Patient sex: F
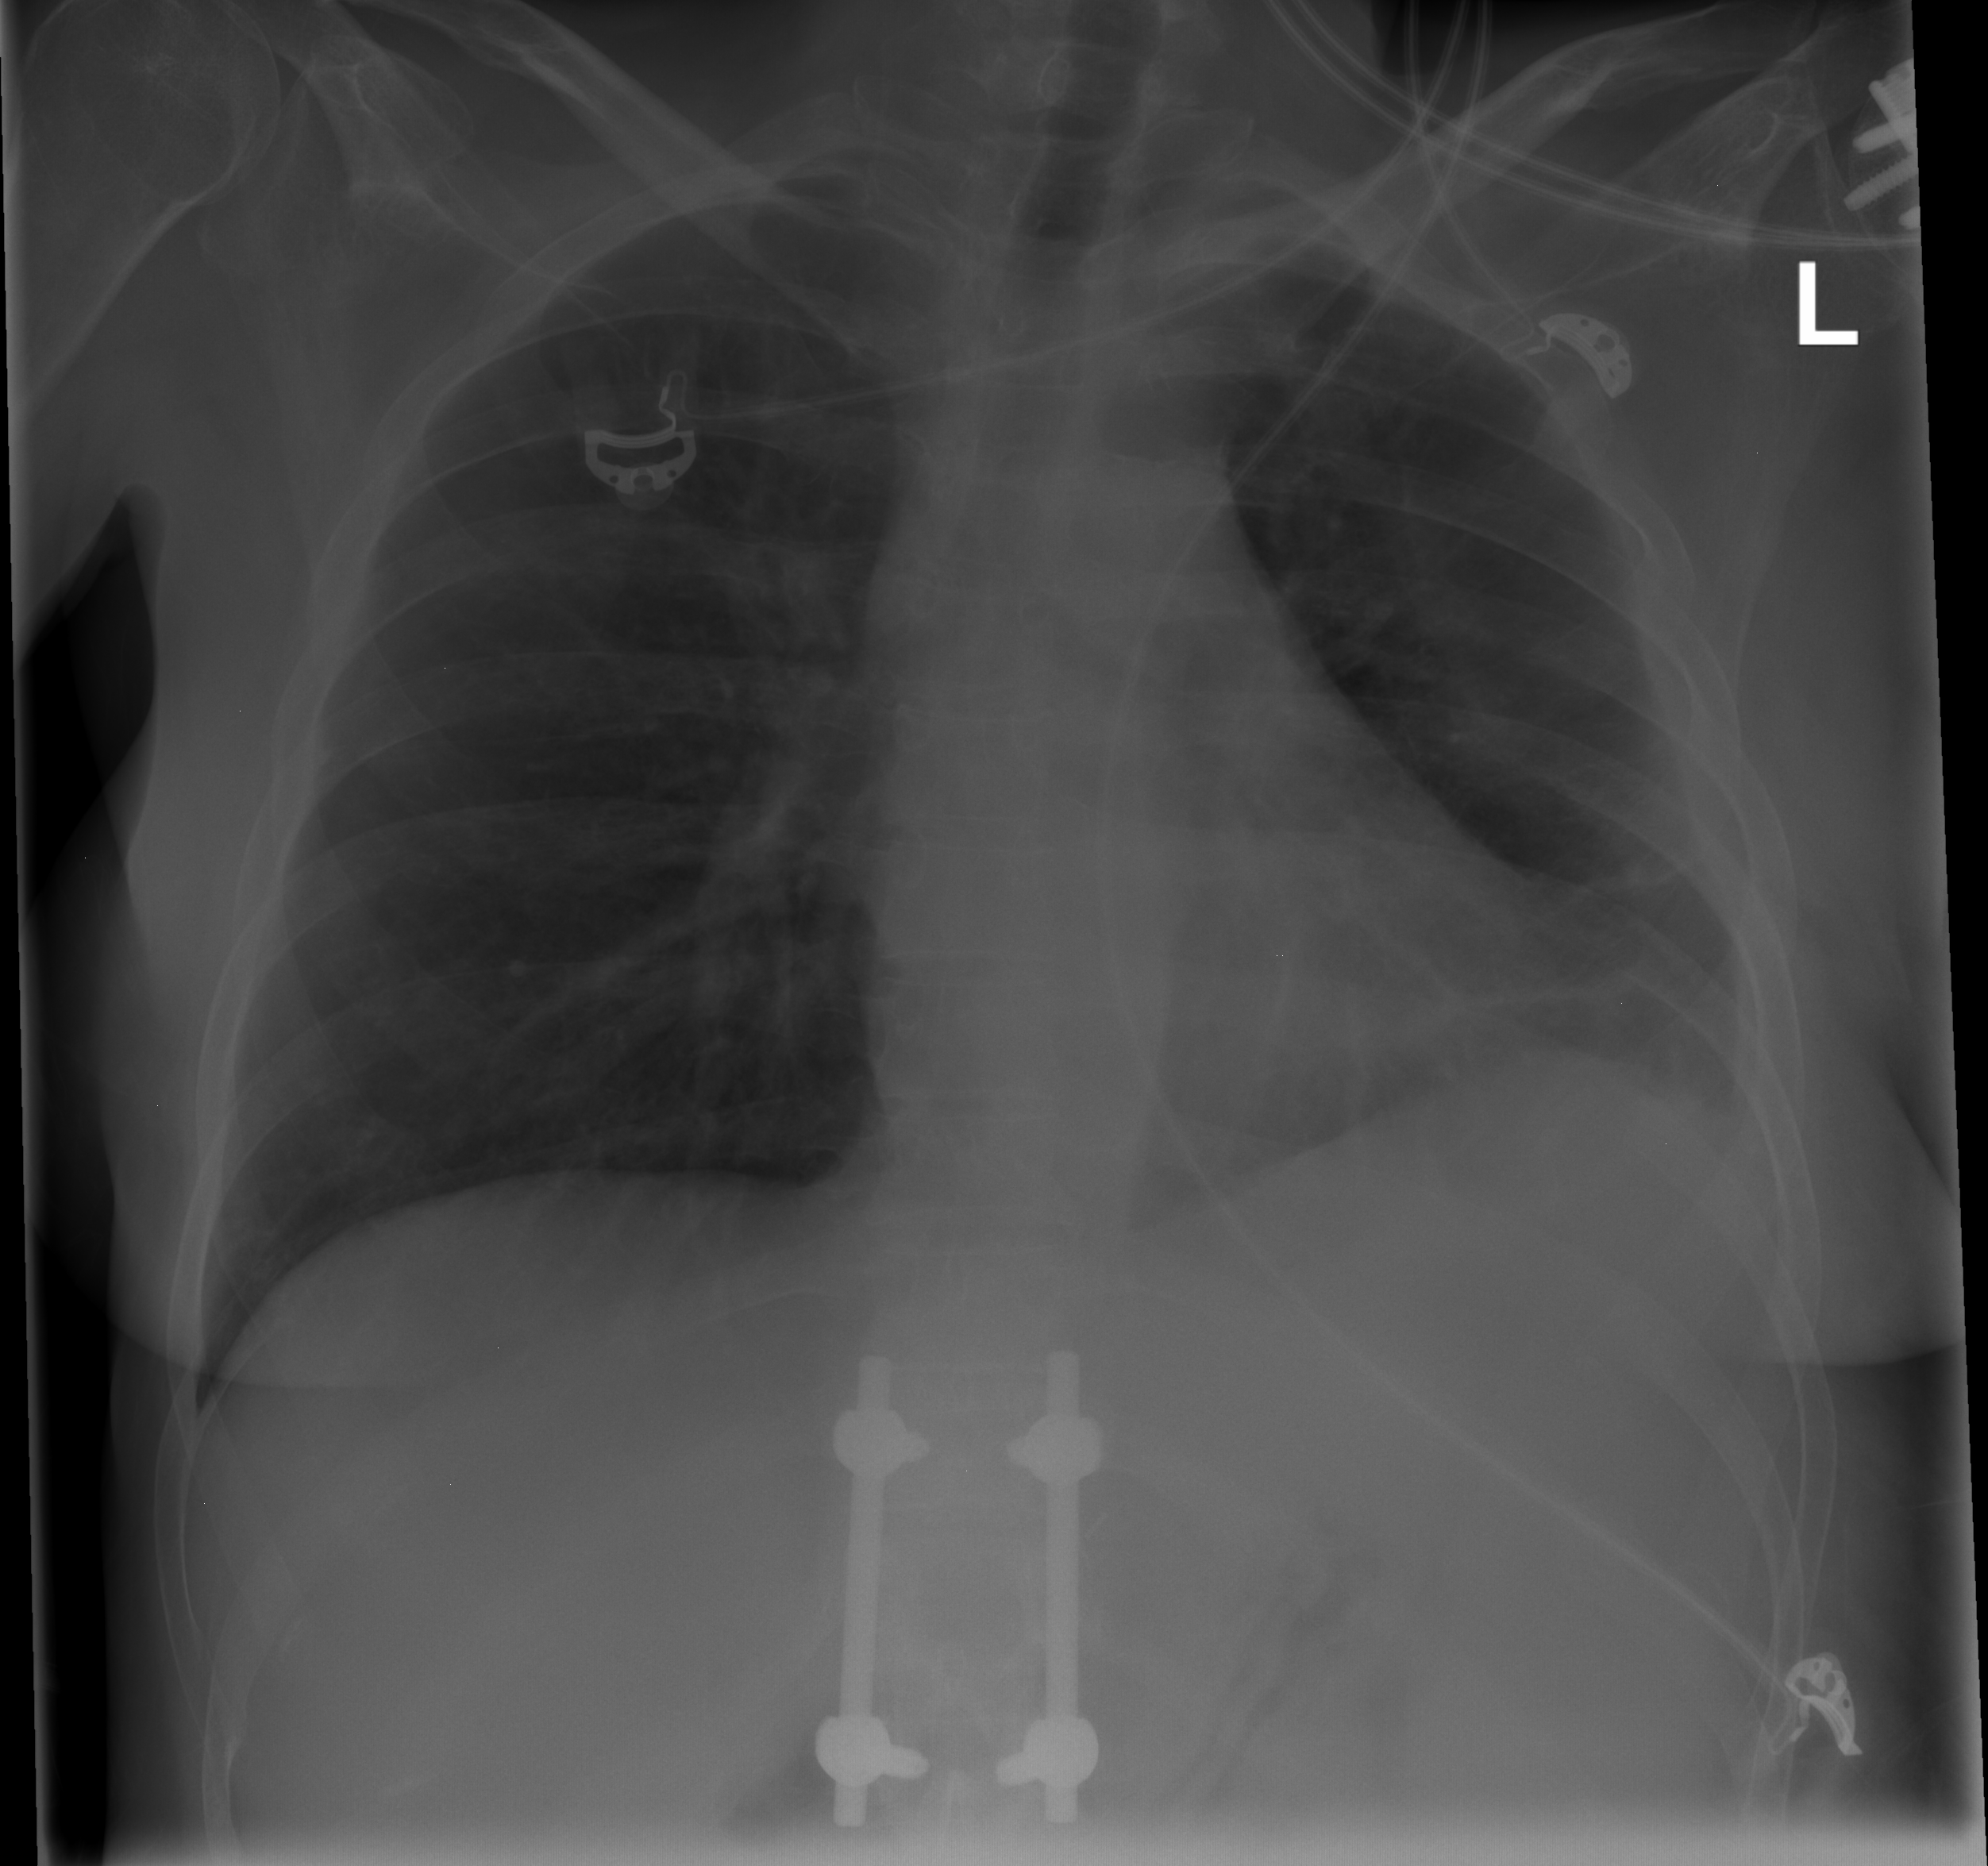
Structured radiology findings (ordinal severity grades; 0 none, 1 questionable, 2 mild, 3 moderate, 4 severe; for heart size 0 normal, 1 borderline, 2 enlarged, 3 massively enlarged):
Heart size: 0
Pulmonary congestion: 0
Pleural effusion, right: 0
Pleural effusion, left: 0
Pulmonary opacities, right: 0
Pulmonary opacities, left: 0
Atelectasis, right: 0
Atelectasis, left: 2